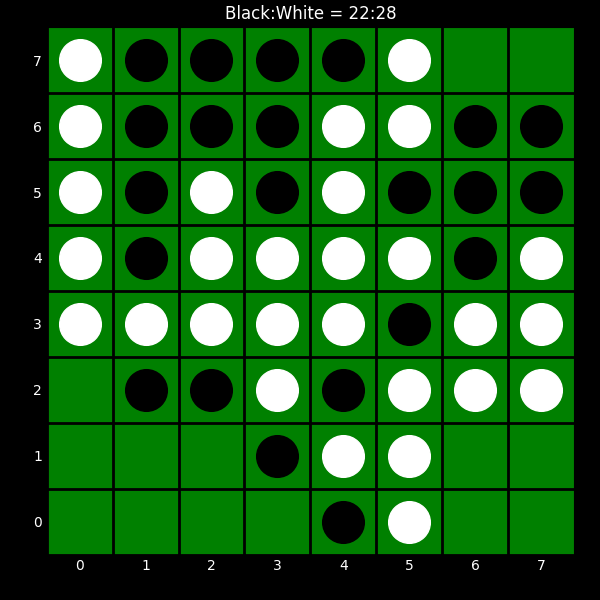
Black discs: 22
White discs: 28